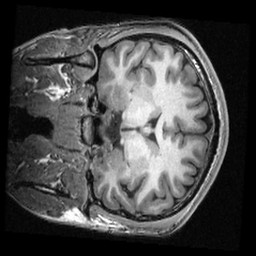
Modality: T1w
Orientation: coronal
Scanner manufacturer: ge
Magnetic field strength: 3 T
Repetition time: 0.007644 s
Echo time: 0.002928 s